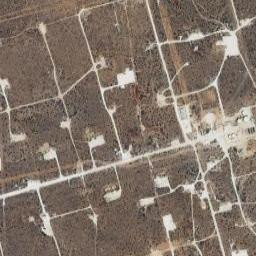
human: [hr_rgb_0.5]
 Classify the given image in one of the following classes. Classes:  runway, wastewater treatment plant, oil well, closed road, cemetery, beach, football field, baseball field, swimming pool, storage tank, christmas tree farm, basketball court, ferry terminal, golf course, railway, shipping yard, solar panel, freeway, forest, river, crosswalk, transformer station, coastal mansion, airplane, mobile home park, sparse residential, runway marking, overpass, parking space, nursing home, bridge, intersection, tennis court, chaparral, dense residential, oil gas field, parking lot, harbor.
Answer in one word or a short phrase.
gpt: oil gas field